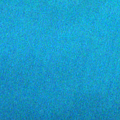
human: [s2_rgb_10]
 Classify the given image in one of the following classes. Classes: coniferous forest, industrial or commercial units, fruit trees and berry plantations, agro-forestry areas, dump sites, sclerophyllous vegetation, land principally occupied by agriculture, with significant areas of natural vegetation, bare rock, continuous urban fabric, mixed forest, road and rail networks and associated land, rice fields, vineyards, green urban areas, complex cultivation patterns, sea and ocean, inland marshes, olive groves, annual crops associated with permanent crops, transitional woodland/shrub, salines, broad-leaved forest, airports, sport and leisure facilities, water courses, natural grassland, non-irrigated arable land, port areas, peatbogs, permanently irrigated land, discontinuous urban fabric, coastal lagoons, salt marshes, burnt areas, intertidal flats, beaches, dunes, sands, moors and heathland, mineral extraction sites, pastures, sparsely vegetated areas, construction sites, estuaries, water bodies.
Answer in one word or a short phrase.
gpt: sea and ocean